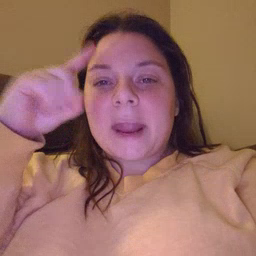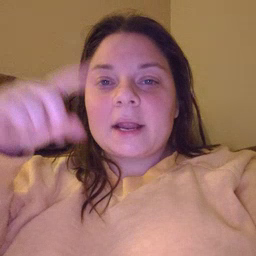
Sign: penny